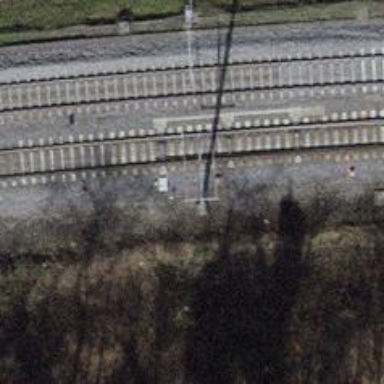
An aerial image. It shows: Railway switch.